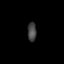
Tissue: skin
Cell type: Epithelial cells
Senescence score: 0.2267
Nuclear area (px): 164
Mean DAPI intensity: 68.238